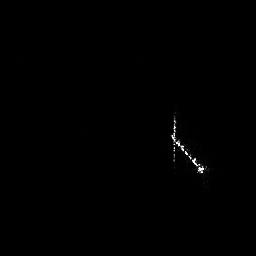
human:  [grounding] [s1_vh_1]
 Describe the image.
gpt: In the satellite image, there is  <ref>1 large ship </ref> <box>[[65, 44, 80, 67, 0]]</box> located at right.